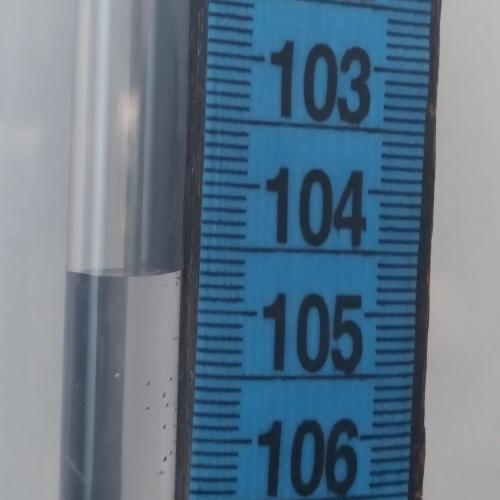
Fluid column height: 104.7 cm